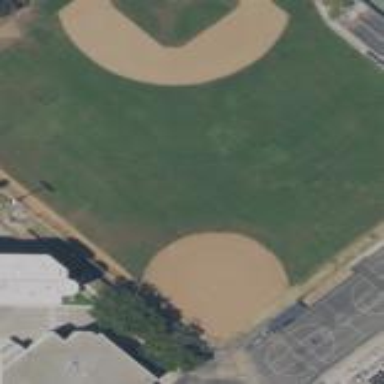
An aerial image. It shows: Baseball pitch for leisure and sports activities.